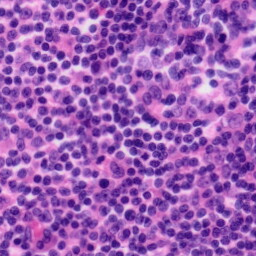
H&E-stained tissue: Tonsil